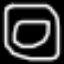
Label: donut